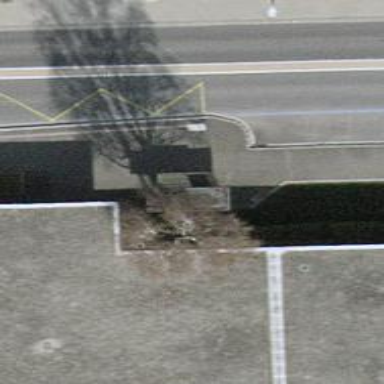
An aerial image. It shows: Bus stop with sheltered platform for public transport.